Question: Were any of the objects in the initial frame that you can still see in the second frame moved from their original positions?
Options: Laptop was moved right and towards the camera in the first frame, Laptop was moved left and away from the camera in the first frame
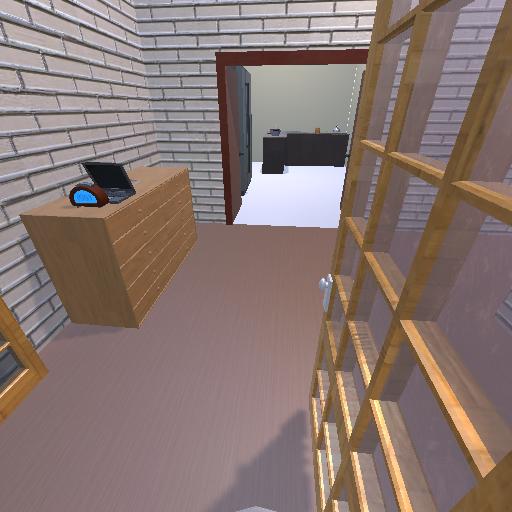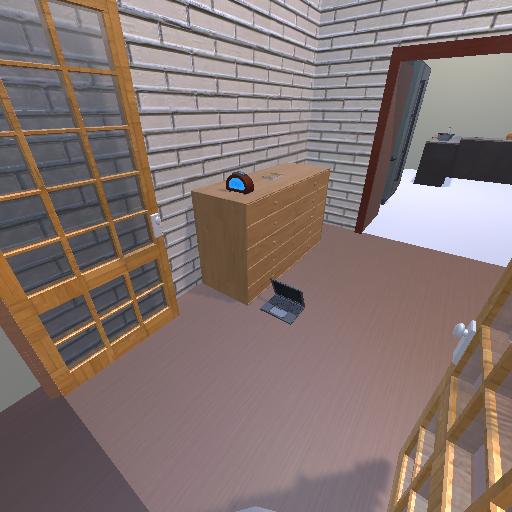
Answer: Laptop was moved right and towards the camera in the first frame